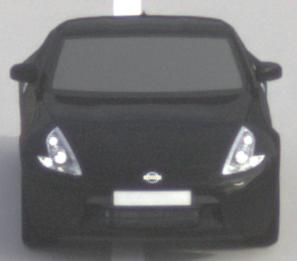
Make: Nissan
Model: 370Z Coupé
Detailed model: 370Z (Z34) Coupé
Model produced from: 2009/12
Model produced until: 2013/03
Doors: 3
Color: black
Road condition: dry road
Daytime: morning or afternoon
Contrast: low contrast